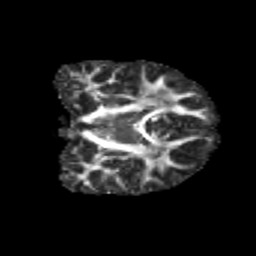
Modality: FA
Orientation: coronal
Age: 13
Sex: male
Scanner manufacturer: siemens
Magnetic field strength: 3 T
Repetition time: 3.8 s
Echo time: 0.07 s